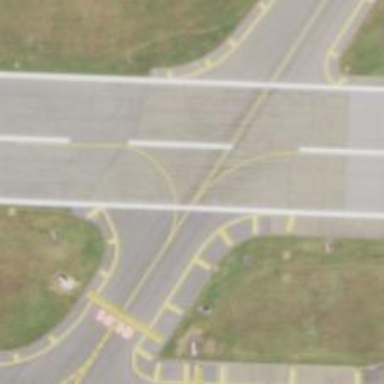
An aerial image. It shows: Image of taxiway at airport.